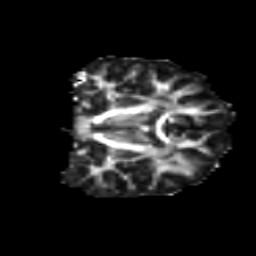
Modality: FA
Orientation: coronal
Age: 16
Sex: female
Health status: ill
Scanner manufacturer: ge
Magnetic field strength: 3 T
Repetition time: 6.752 s
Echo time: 0.079 s